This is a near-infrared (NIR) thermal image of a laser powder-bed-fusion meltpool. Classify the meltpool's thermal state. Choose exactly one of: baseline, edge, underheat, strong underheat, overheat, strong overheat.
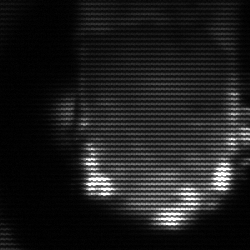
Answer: baseline